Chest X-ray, PA view. Patient: 54 years old, sex M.
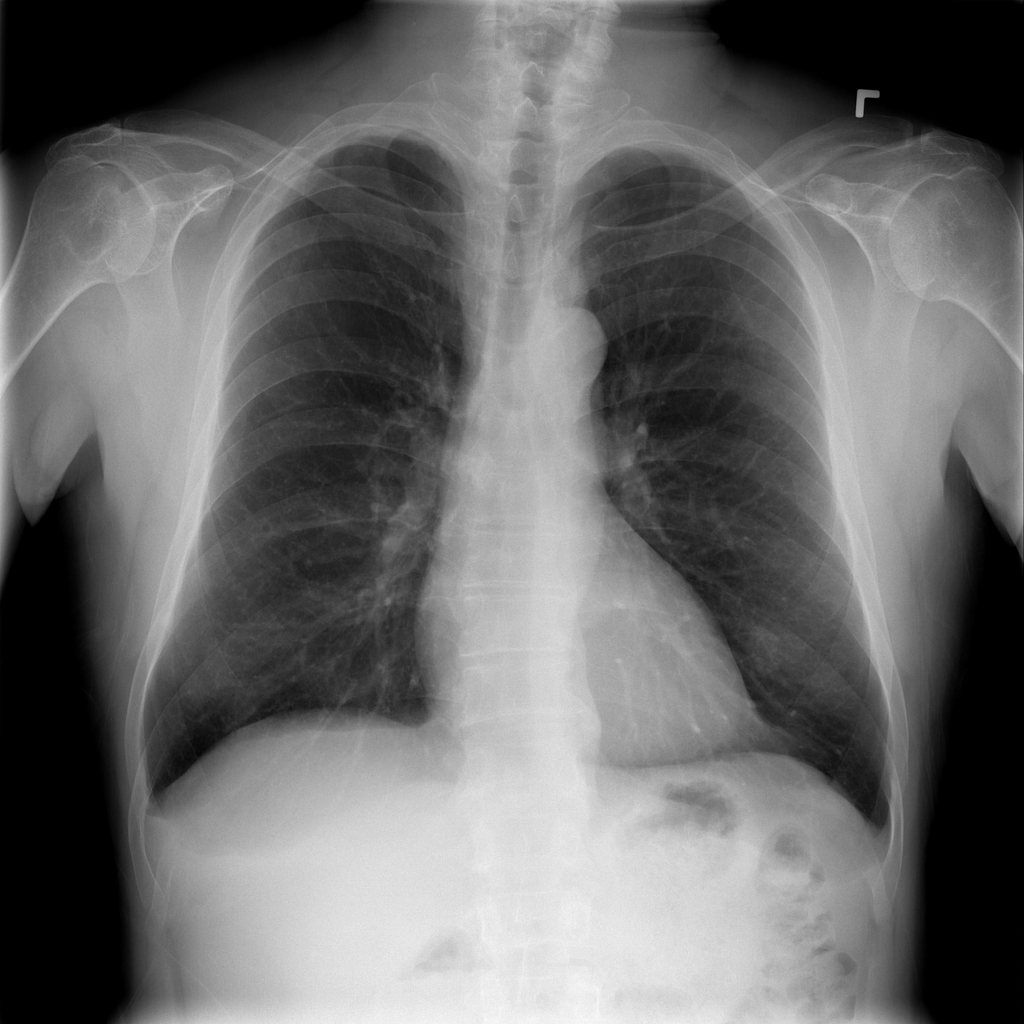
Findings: No Finding